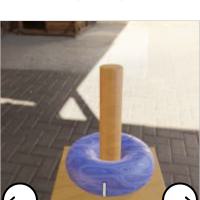
Task: sum
Answer: 1